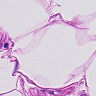
Metastatic tissue present: no